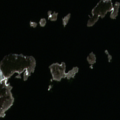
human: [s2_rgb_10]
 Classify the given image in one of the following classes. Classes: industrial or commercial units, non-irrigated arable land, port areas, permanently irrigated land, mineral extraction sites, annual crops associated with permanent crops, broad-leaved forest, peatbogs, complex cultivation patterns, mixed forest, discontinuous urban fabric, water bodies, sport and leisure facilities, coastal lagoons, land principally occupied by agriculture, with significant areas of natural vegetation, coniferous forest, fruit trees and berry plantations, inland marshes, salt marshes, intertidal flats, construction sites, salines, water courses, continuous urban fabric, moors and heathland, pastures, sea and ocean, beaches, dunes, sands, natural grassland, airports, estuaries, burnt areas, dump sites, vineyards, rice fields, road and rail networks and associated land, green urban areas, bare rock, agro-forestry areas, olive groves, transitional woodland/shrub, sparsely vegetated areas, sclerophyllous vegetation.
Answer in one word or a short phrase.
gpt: coniferous forest, sea and ocean